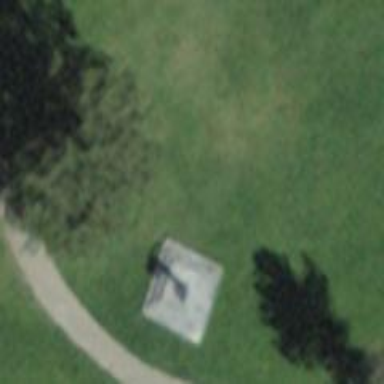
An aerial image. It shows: Statue is seen in the image.